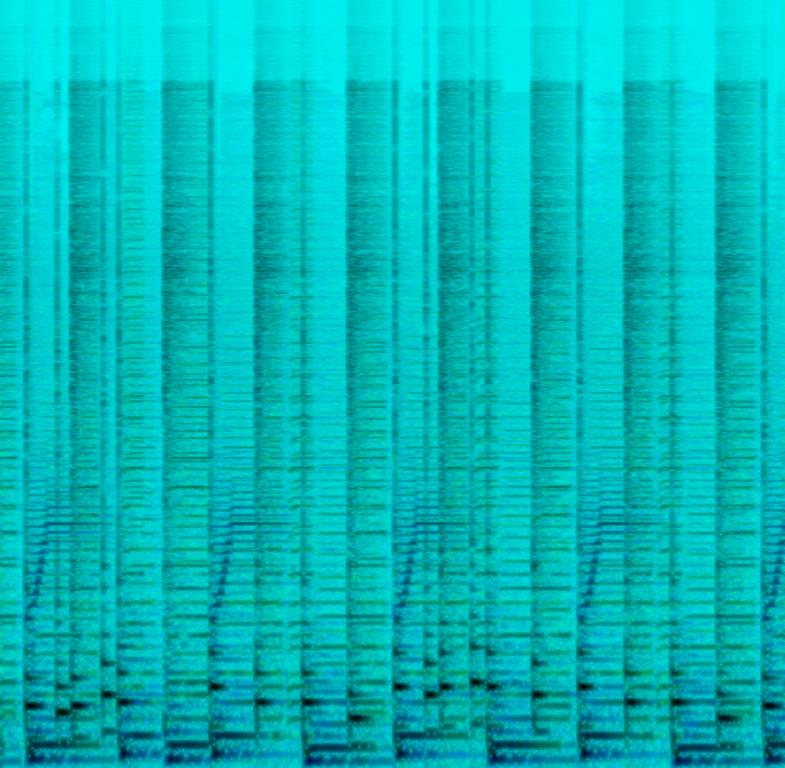
This children's song features an accordion playing chords. This is accompanied by percussion playing a simple beat. The bass plays the root notes of the chords. An instrument like the xylophone plays the main melody on the low frequencies. There are no voices in this song. This song is an instrumental. The mood of this song is happy. This song can be played in a children's animation series.